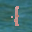
Label: 1